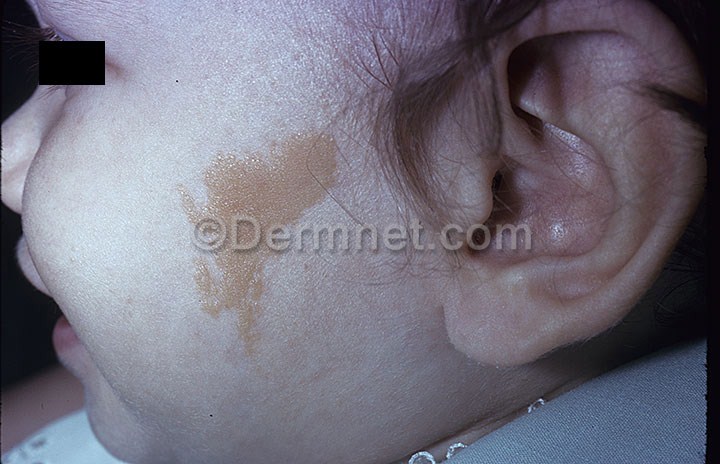
Disease: Seborrheic Keratoses and other Benign Tumors